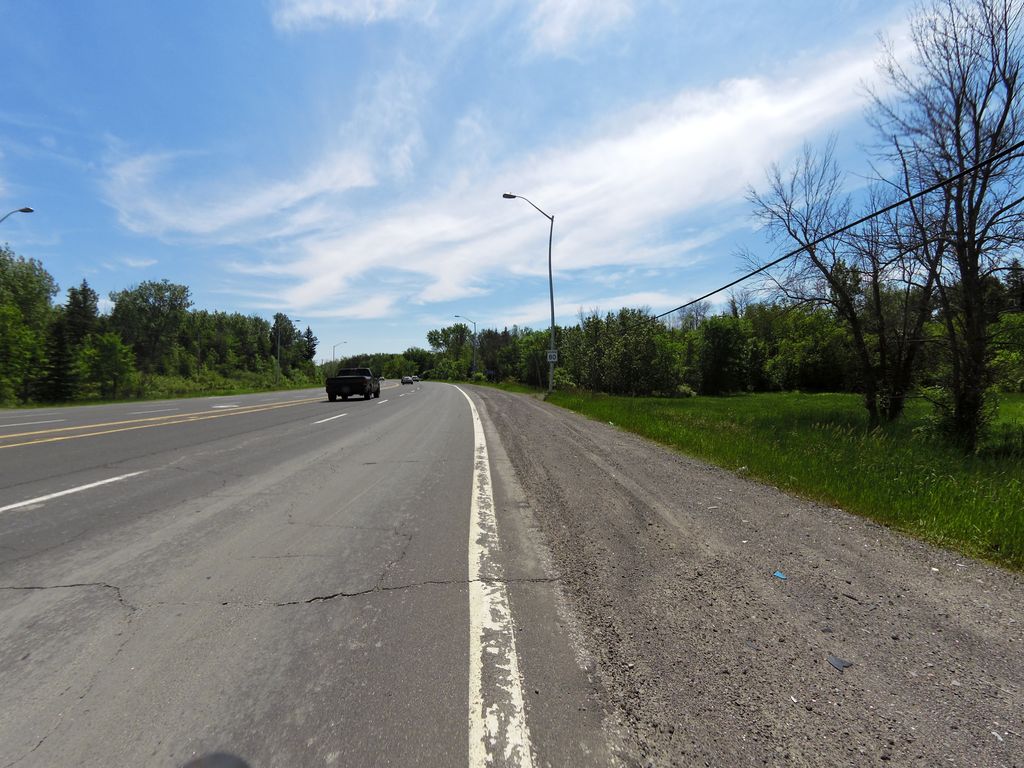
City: ottawa-gatineau